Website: macys
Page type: billing-address
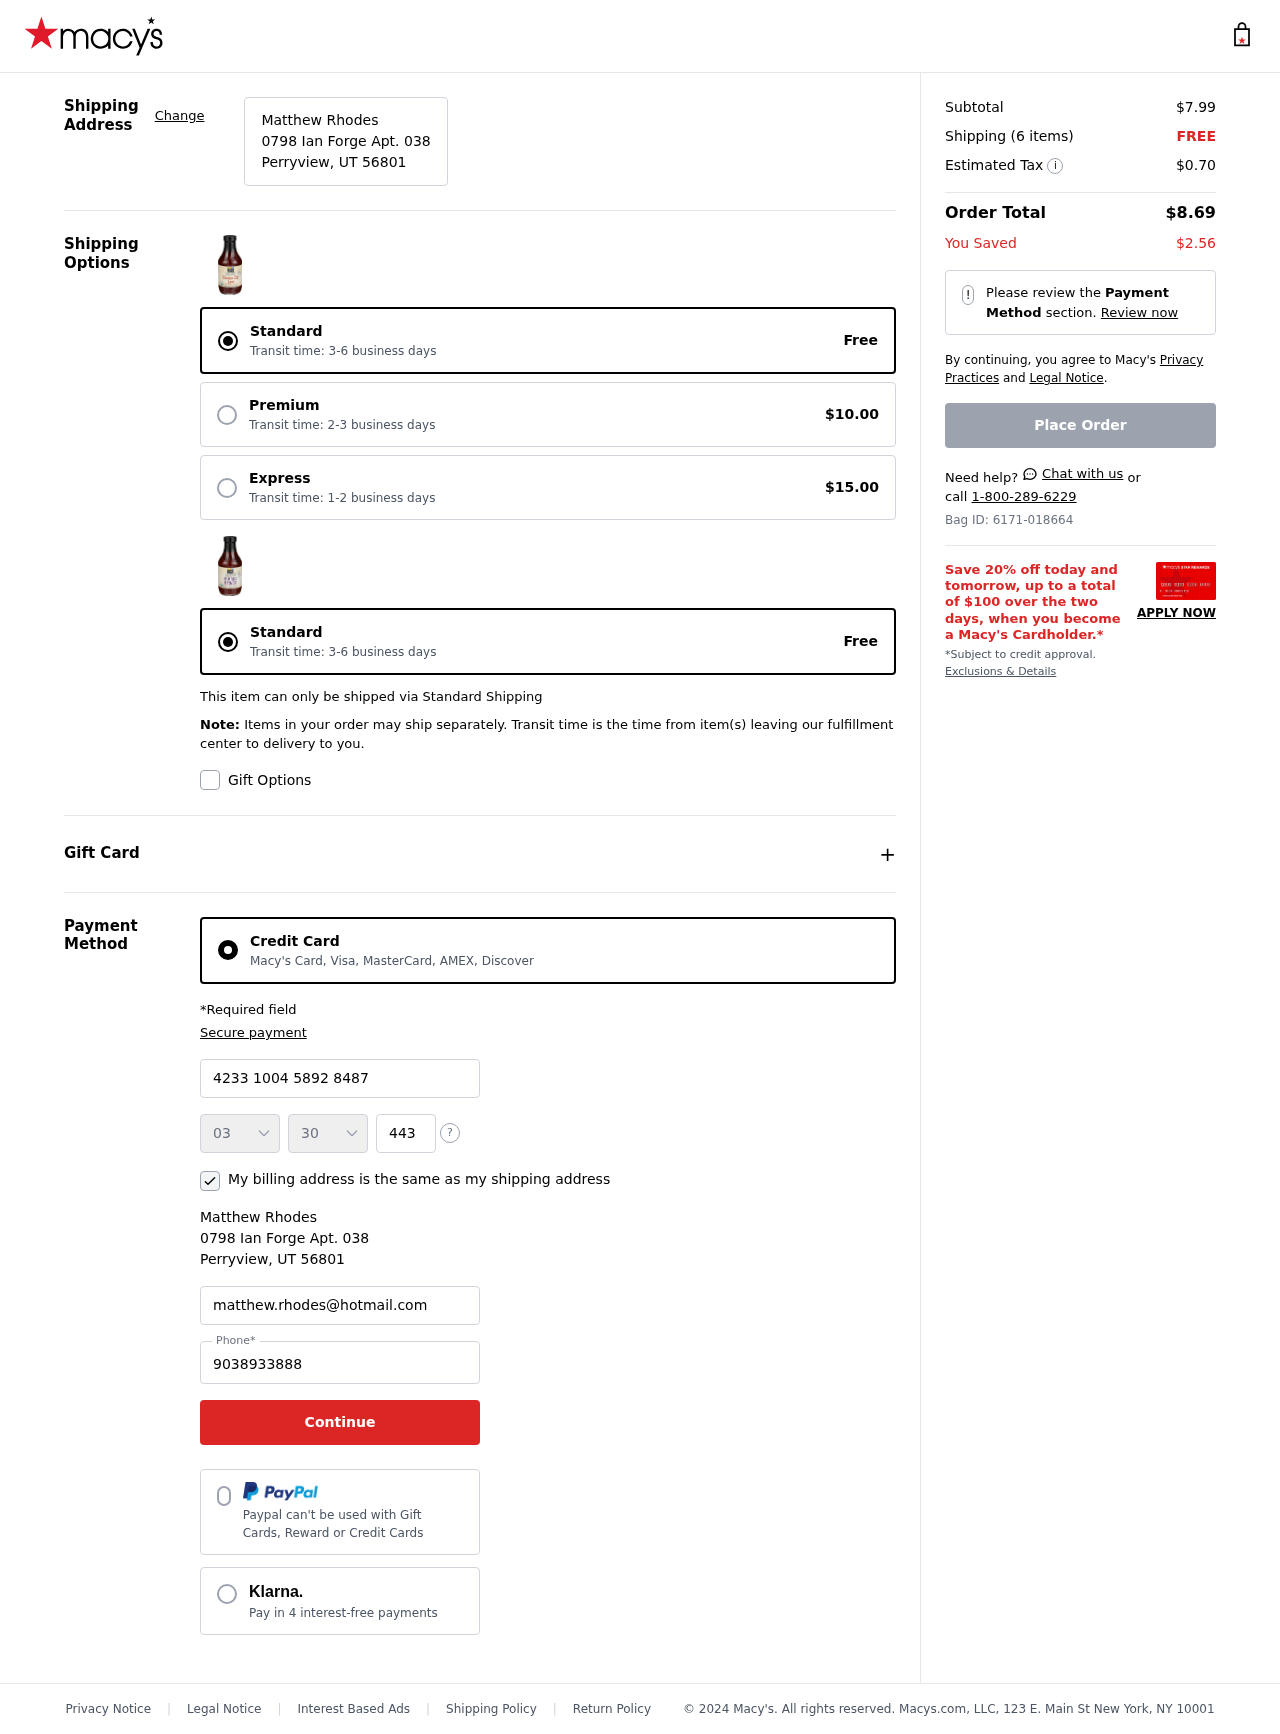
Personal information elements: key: PII_CARD_CVV
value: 443
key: PII_CARD_EXPIRY_MONTH
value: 03
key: PII_CARD_EXPIRY_YEAR
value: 30
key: PII_CARD_NUMBER
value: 4233 1004 5892 8487
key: PII_CITY_STATE_ZIP
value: Perryview, UT 56801
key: PII_EMAIL
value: matthew.rhodes@hotmail.com
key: PII_FULLNAME
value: Matthew Rhodes
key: PII_PHONE
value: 9038933888
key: PII_STREET
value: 0798 Ian Forge Apt. 038
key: PII_FULLNAME2
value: Matthew Rhodes
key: PII_CITY
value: Perryview
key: PII_STATE_ABBR
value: UT
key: PII_POSTCODE
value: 56801
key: PII_POSTCODE_FULL
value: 56801
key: PII_CITY_STATE
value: Perryview, UT
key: PII_POSTCODE_NUMERIC
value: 56801
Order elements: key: ORDER_SUBTOTAL
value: $7.99
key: ORDER_NUM_ITEMS
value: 6
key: ORDER_SHIPPING_COST
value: FREE
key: ORDER_TAX
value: $0.70
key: ORDER_TOTAL
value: $8.69
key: ORDER_SAVINGS
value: $2.56
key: ORDER_ID
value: Bag ID: 6171-018664